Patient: sex M, age 57
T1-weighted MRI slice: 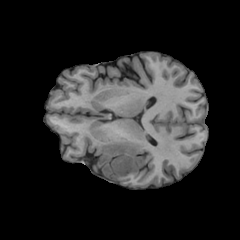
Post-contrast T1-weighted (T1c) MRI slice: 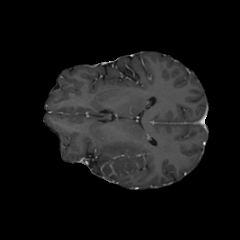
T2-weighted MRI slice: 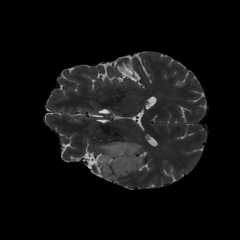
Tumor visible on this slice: yes
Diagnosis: Astrocytoma, IDH-wildtype
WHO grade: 2